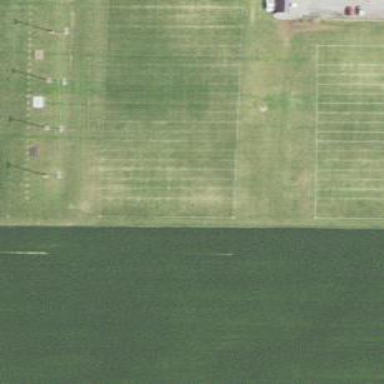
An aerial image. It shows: American football pitch for leisure and sport activities.